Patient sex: F
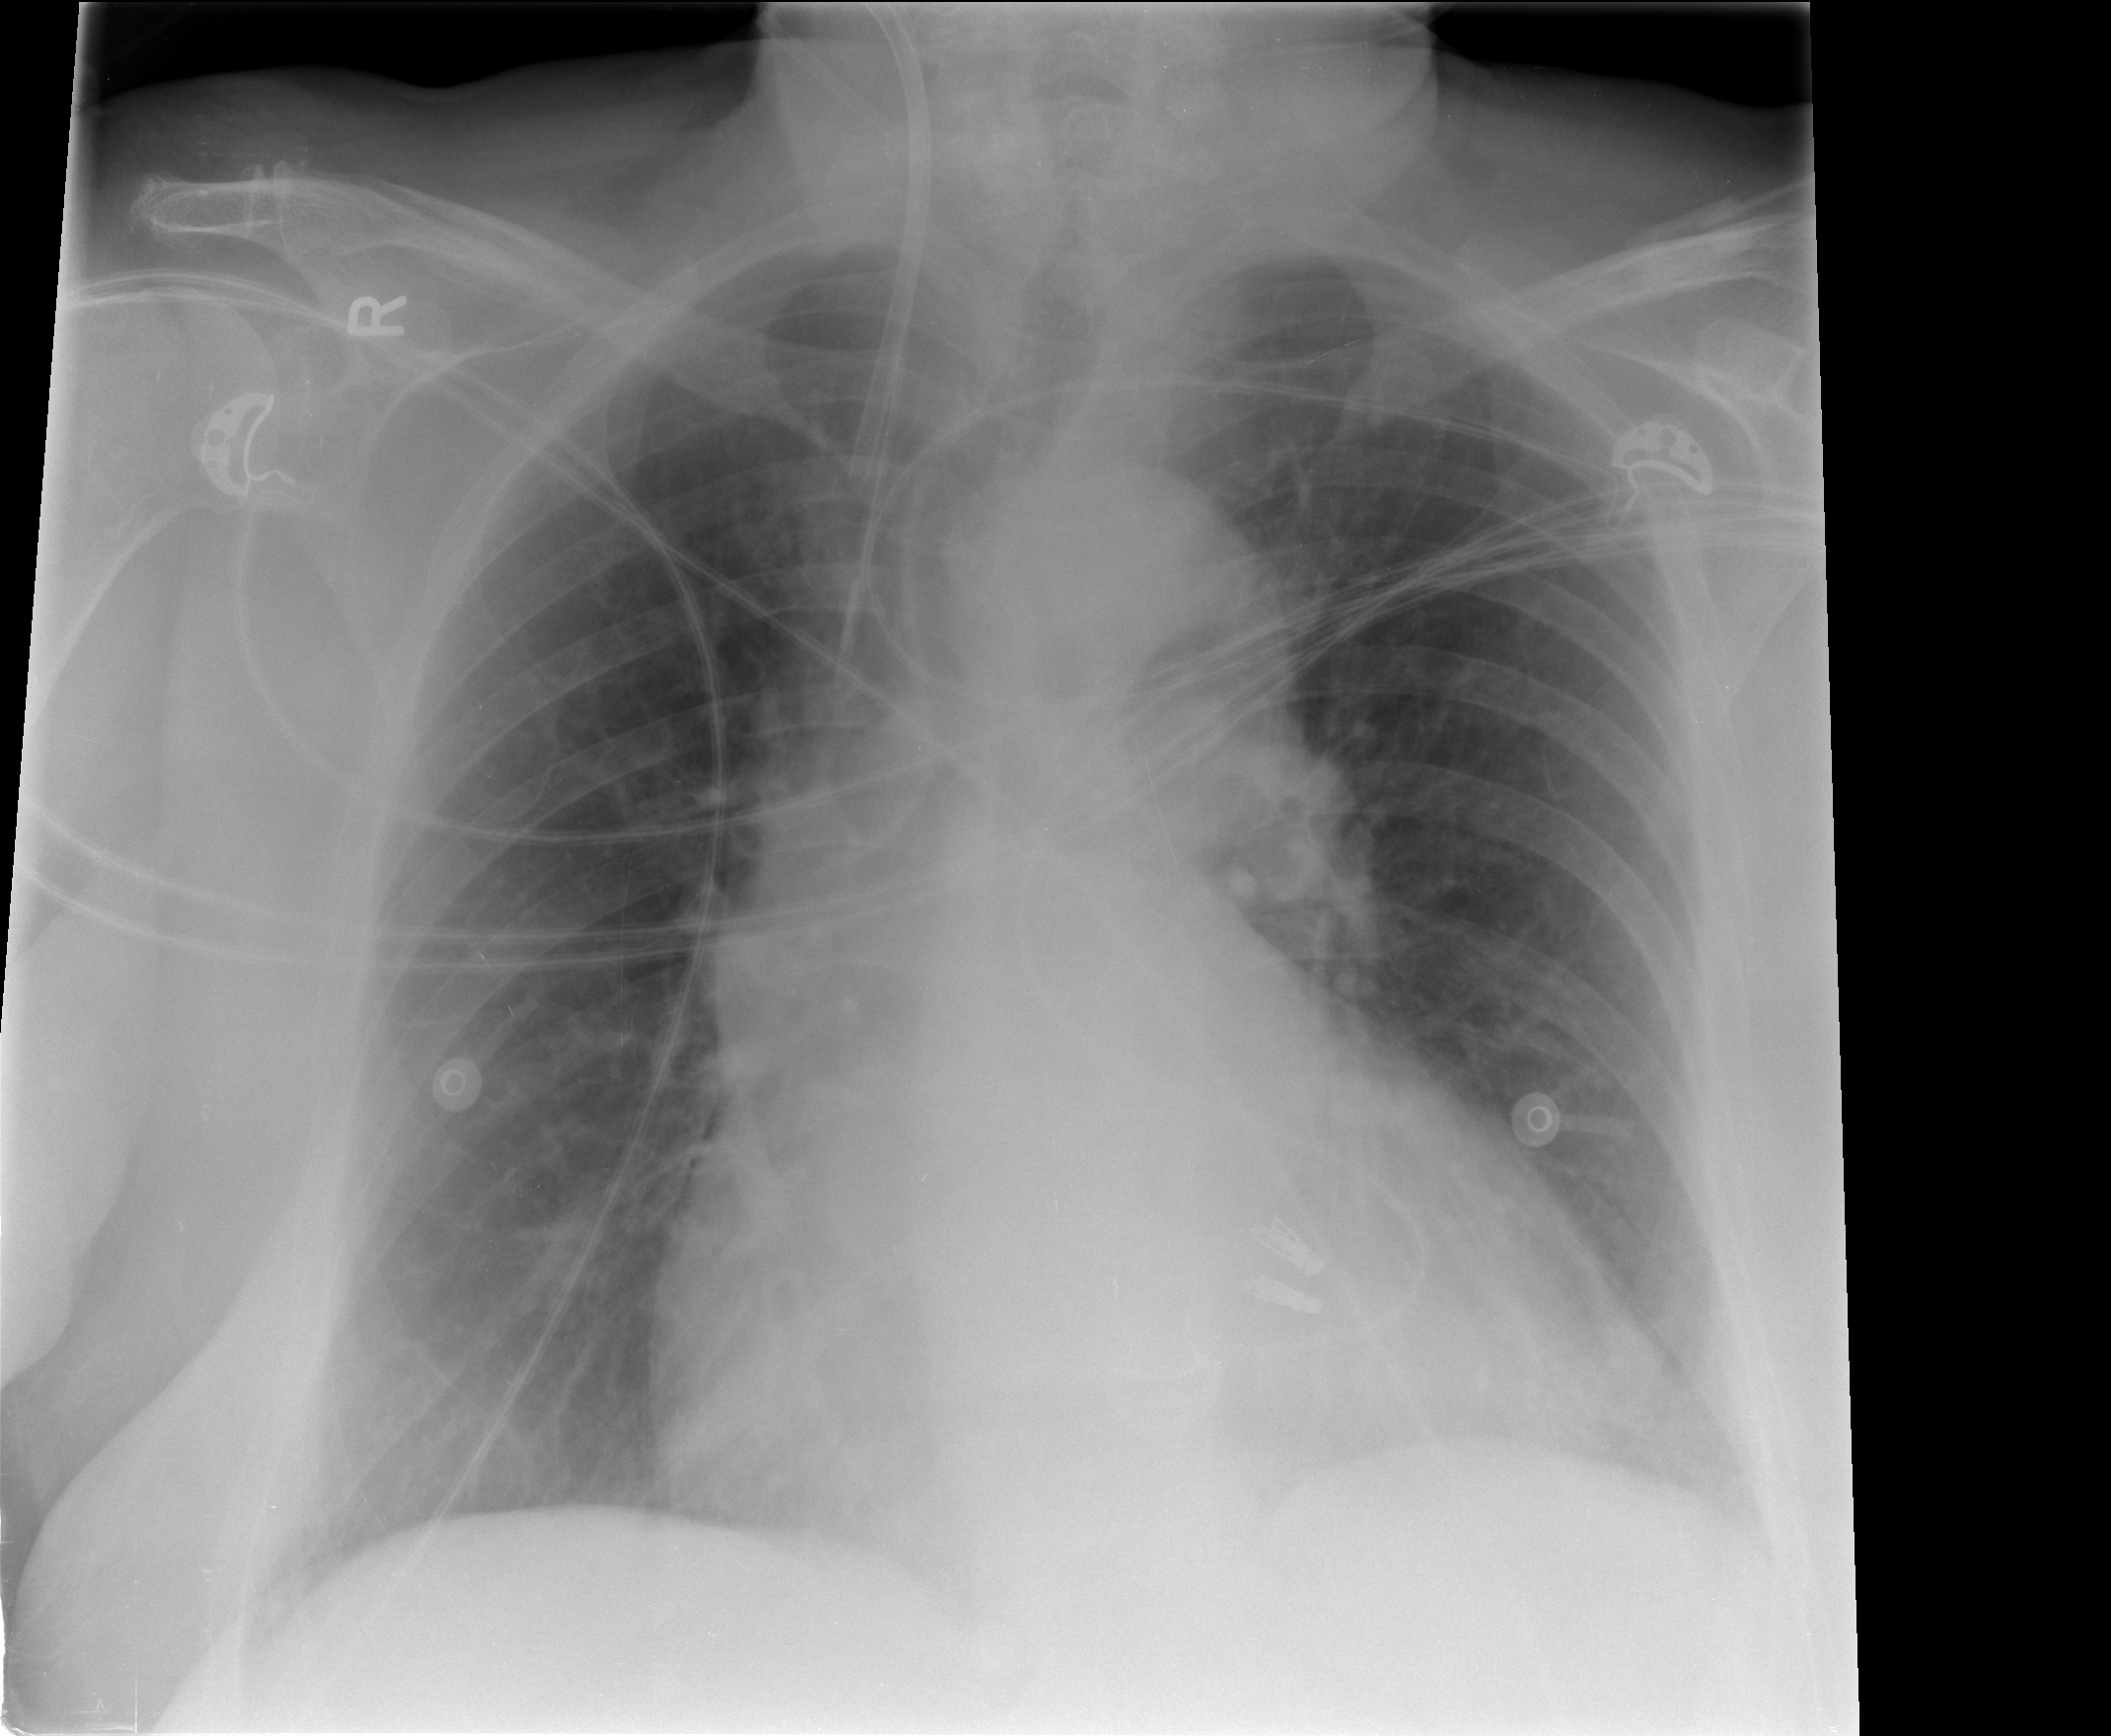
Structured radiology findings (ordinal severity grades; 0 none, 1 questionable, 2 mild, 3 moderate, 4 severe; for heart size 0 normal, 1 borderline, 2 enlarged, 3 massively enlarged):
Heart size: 2
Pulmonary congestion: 0
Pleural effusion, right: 0
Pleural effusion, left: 1
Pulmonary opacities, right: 0
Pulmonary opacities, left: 0
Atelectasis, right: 0
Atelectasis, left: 0